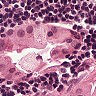
Metastatic tissue present: yes